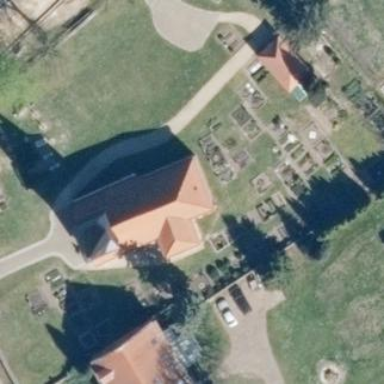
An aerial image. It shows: Church which is place of worship.